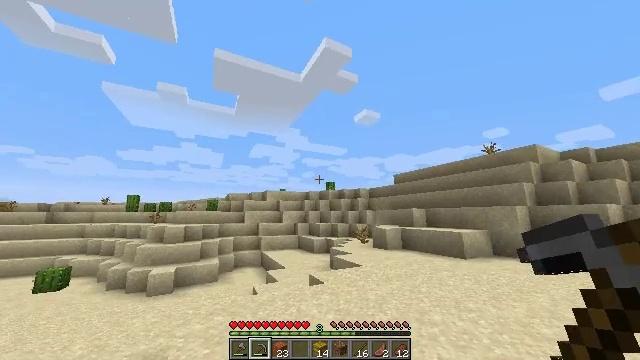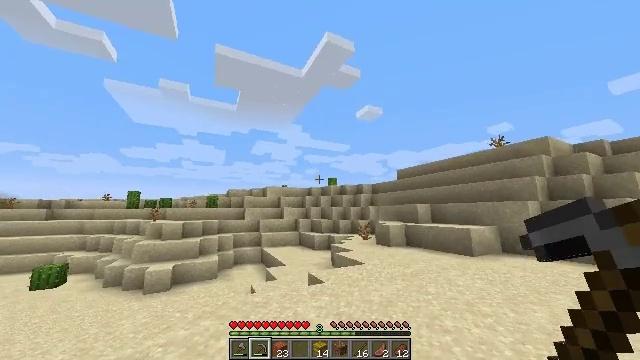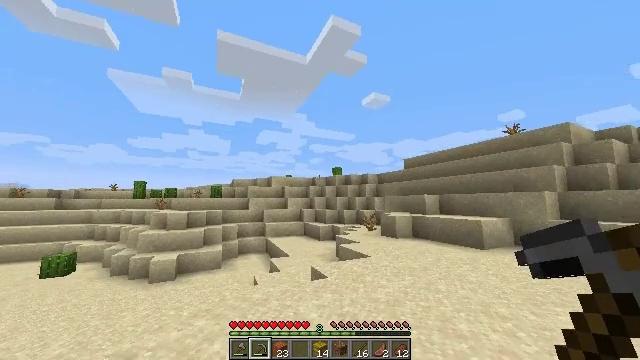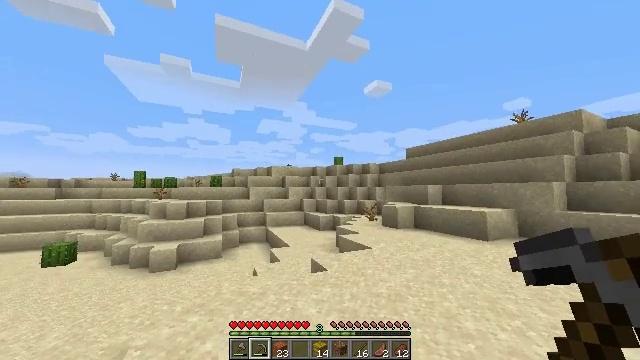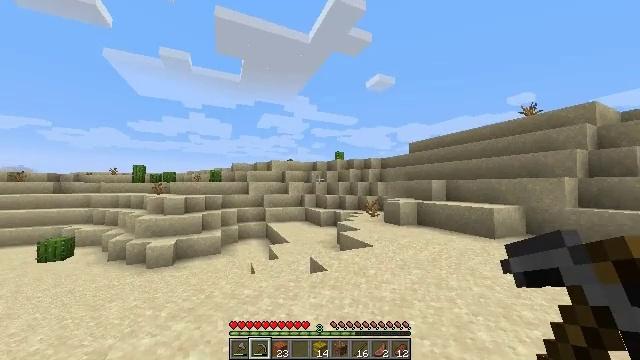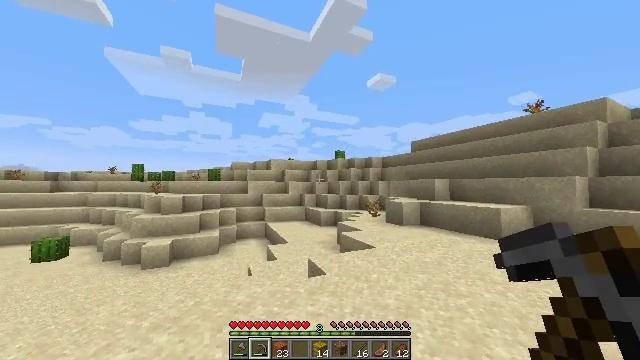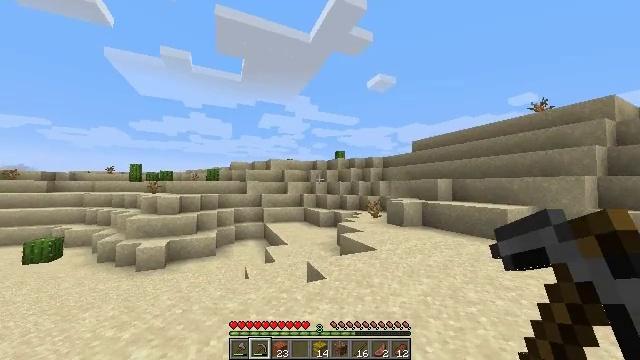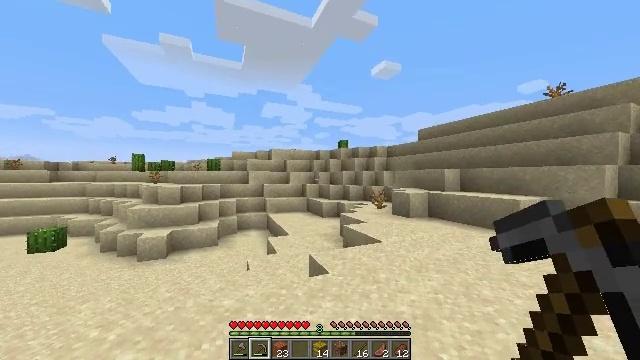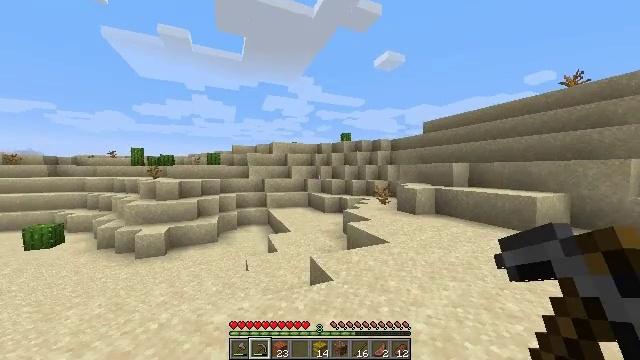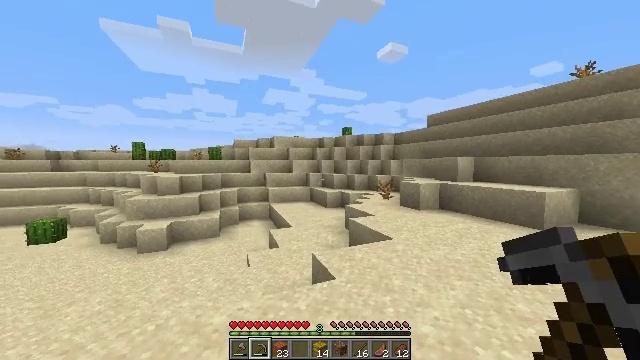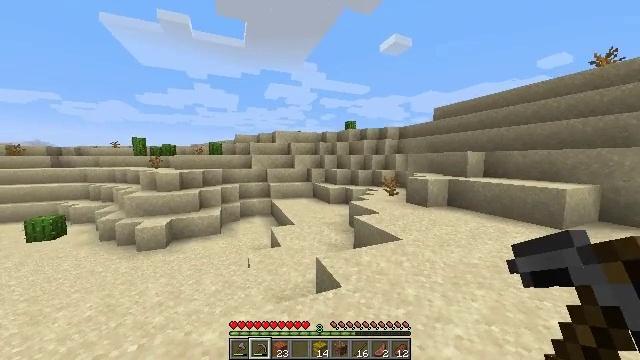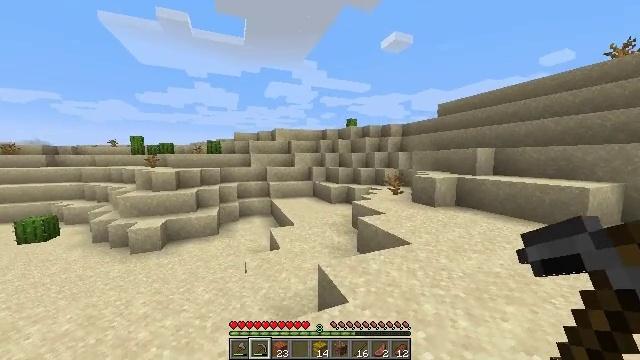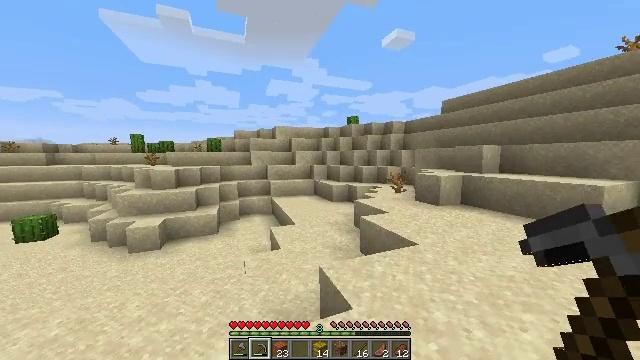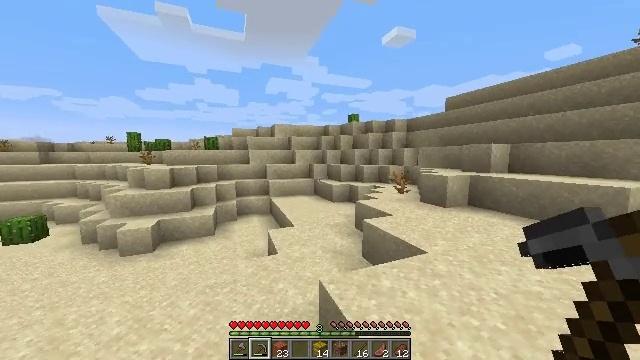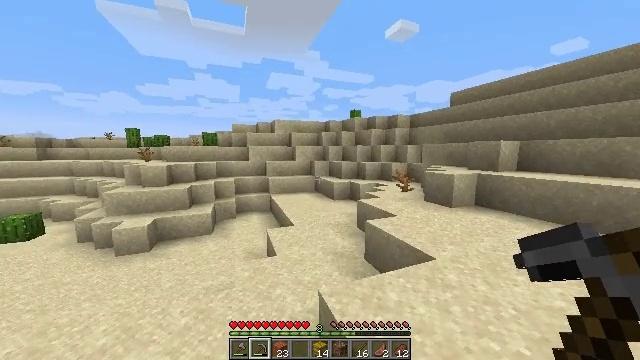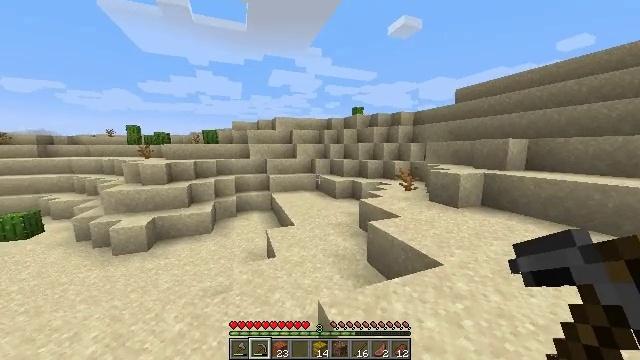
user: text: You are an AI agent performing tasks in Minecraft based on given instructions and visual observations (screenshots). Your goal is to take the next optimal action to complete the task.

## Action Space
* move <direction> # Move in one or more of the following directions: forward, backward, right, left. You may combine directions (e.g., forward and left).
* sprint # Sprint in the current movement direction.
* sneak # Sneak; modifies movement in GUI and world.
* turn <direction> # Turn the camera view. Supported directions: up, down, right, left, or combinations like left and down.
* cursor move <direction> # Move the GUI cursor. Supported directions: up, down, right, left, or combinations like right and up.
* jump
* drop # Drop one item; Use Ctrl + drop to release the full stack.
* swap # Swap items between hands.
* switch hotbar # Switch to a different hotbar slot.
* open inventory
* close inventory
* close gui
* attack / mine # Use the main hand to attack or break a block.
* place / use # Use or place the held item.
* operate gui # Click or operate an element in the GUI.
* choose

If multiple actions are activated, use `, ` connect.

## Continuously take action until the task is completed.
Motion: motion action
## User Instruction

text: Break the dead bush for sticks.
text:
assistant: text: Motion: move forward, sprint
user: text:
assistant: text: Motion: move forward, sprint, turn left and down
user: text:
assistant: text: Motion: move forward, sprint, turn down
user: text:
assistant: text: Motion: move forward, sprint, turn down
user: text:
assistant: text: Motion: move forward, sprint
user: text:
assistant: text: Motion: move forward, sprint
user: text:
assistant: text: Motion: move forward, sprint, turn down
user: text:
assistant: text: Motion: move forward, sprint, turn down
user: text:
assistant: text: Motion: move forward, sprint, turn down
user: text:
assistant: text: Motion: move forward, sprint, turn down
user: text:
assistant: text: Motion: move forward, sprint
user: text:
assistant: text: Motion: move forward, sprint
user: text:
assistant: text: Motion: move forward, sprint
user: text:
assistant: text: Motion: move forward, sprint
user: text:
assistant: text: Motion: move forward, sprint
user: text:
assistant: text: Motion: move forward, sprint
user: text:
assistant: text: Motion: move forward, sprint
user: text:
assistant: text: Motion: move forward, sprint
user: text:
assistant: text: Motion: move forward
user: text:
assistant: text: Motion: move forward
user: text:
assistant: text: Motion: move forward
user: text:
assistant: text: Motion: move forward
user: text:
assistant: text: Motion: move forward
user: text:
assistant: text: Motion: move forward
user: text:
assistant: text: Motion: move forward
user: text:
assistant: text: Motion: move forward
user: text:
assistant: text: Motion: move forward
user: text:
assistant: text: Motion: move forward
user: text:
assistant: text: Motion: move forward
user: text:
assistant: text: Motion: move forward